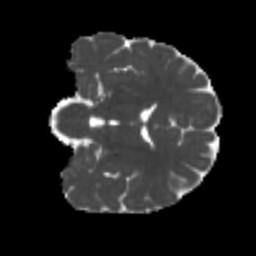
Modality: MD
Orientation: coronal
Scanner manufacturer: siemens
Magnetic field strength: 3 T
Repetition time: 4 s
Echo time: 0.0594 s